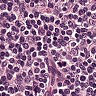
Metastatic tissue present: no